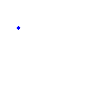
Particle: proton